Question: I am studying for an exam and am working on the following sample problem. I have a simple server that I am trying to connect to with a client. The connection is working fine it seems but for some reason this is the output that I am getting in the client console. Can anyone tell me why this is happening?
NOTE: I am able to access the Message class from client side as well (which I have not done because I'm not sure how that will help but I think that this is the key to solving this problem) if anyone can make a suggestion of what to do.
Also, any changes that I make have to be to the code on the client side. The server side code cannot change. I have attached my code below as well. Thanks

'''
public class Client {
public static void main(String[] args) throws IOException {
Socket s = new Socket("localhost", 8999); // create a new socket
InputStream instream = s.getInputStream(); // Create input Stream obkect
OutputStream outstream = s.getOutputStream(); // Create output stream
// object
Scanner in = new Scanner(instream); // Create scanner object that takes
// the instream as an argument
PrintWriter out = new PrintWriter(outstream); // Create a printwriter
// outstream object
String request="GET / HTTP/1.0
";
out.print(request); // pass the request to the outstream
out.flush(); // moves all the data to the destination
String response = in.nextLine(); // response is the next line in the
// input stream
System.out.println("Receiving: " + response); // Print statement
s.close(); // close the socket
}
}
public class TimeServer {
private static Date currentDateAndTime() {
return new Date();
// (An object of class Date comprises time and date)
}
public static void main(String[] args) {
try {
ServerSocket serverSocket = new ServerSocket(8999);
while (true) {
Socket socket = serverSocket.accept();
try {
ObjectOutputStream stream = new ObjectOutputStream(
socket.getOutputStream());
Date dt = currentDateAndTime();
Message m = new Message(dt);
stream.writeObject(m);
stream.close();
} catch (IOException e) {
System.out.println(e.getMessage());
}
try {
socket.close();
} catch (IOException e) {
System.out.println(e.getMessage());
}
}
} catch (IOException e) {
System.out.println(e.getMessage());
}
}
}
class Message implements Serializable {
//This helper class can be used both by server and client code
Date timeAndDate;
// (Objects of class Date comprise time & date)
Message(Date timeAndDate) {
this.timeAndDate = timeAndDate;
}
}
'''
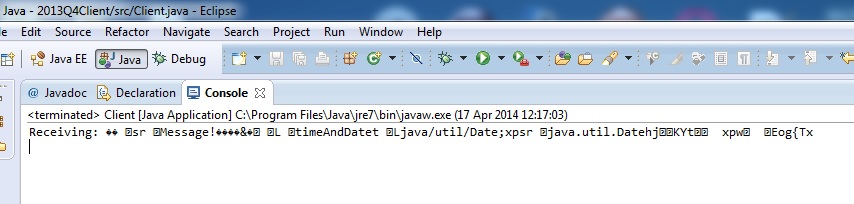
Answer: You need to modify only client side:
'''
Scanner in = new Scanner(instream); // Create scanner object that takes
// the instream as an argument
'''
replace with
'''
ObjectInputStream in = new ObjectInputStream(instream);
'''
Also fix reading from input stream, replace:
'''
String response = in.nextLine();
System.out.println("Receiving: " + response);
'''
with:
'''
Message response = (Message) in.readObject();
System.out.println("Receiving: " + response.timeAndDate);
'''